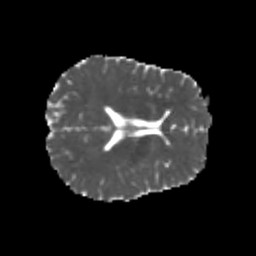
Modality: MD
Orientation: axial
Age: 22
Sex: male
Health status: healthy
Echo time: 0.074 s